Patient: sex M, age 79
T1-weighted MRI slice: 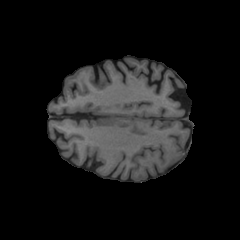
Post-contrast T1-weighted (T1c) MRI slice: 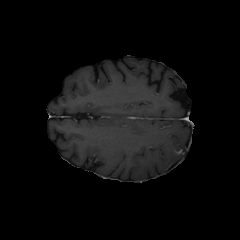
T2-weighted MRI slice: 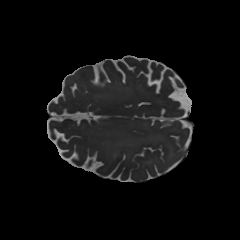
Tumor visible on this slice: yes
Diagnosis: Glioblastoma, IDH-wildtype
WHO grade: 4